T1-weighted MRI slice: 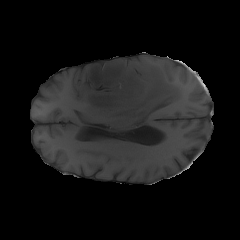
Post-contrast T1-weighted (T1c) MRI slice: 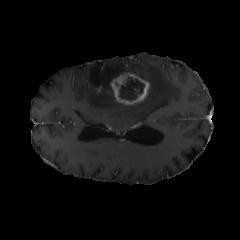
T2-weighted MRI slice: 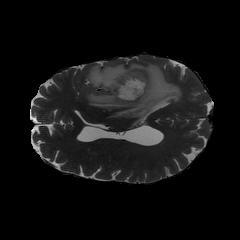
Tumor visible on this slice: yes